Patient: sex M, age 71
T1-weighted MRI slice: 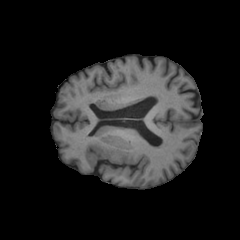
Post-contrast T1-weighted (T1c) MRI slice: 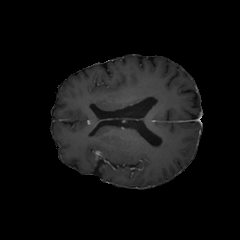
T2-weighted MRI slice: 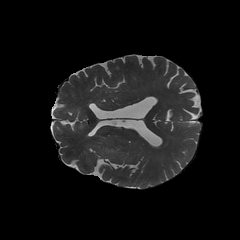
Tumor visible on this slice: yes
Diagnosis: Glioblastoma, IDH-wildtype
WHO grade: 4